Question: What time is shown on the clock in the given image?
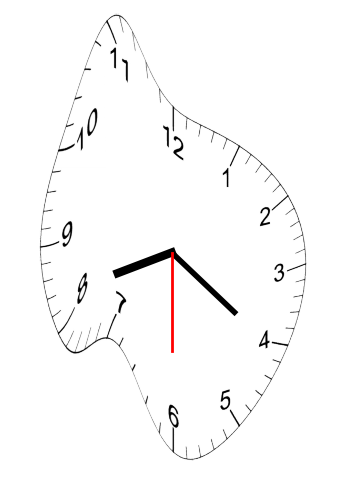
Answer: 08:20:30